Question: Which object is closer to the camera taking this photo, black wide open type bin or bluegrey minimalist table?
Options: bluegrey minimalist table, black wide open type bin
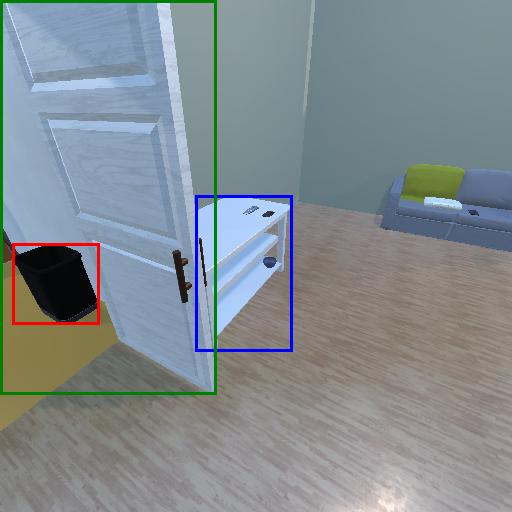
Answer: bluegrey minimalist table